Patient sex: M
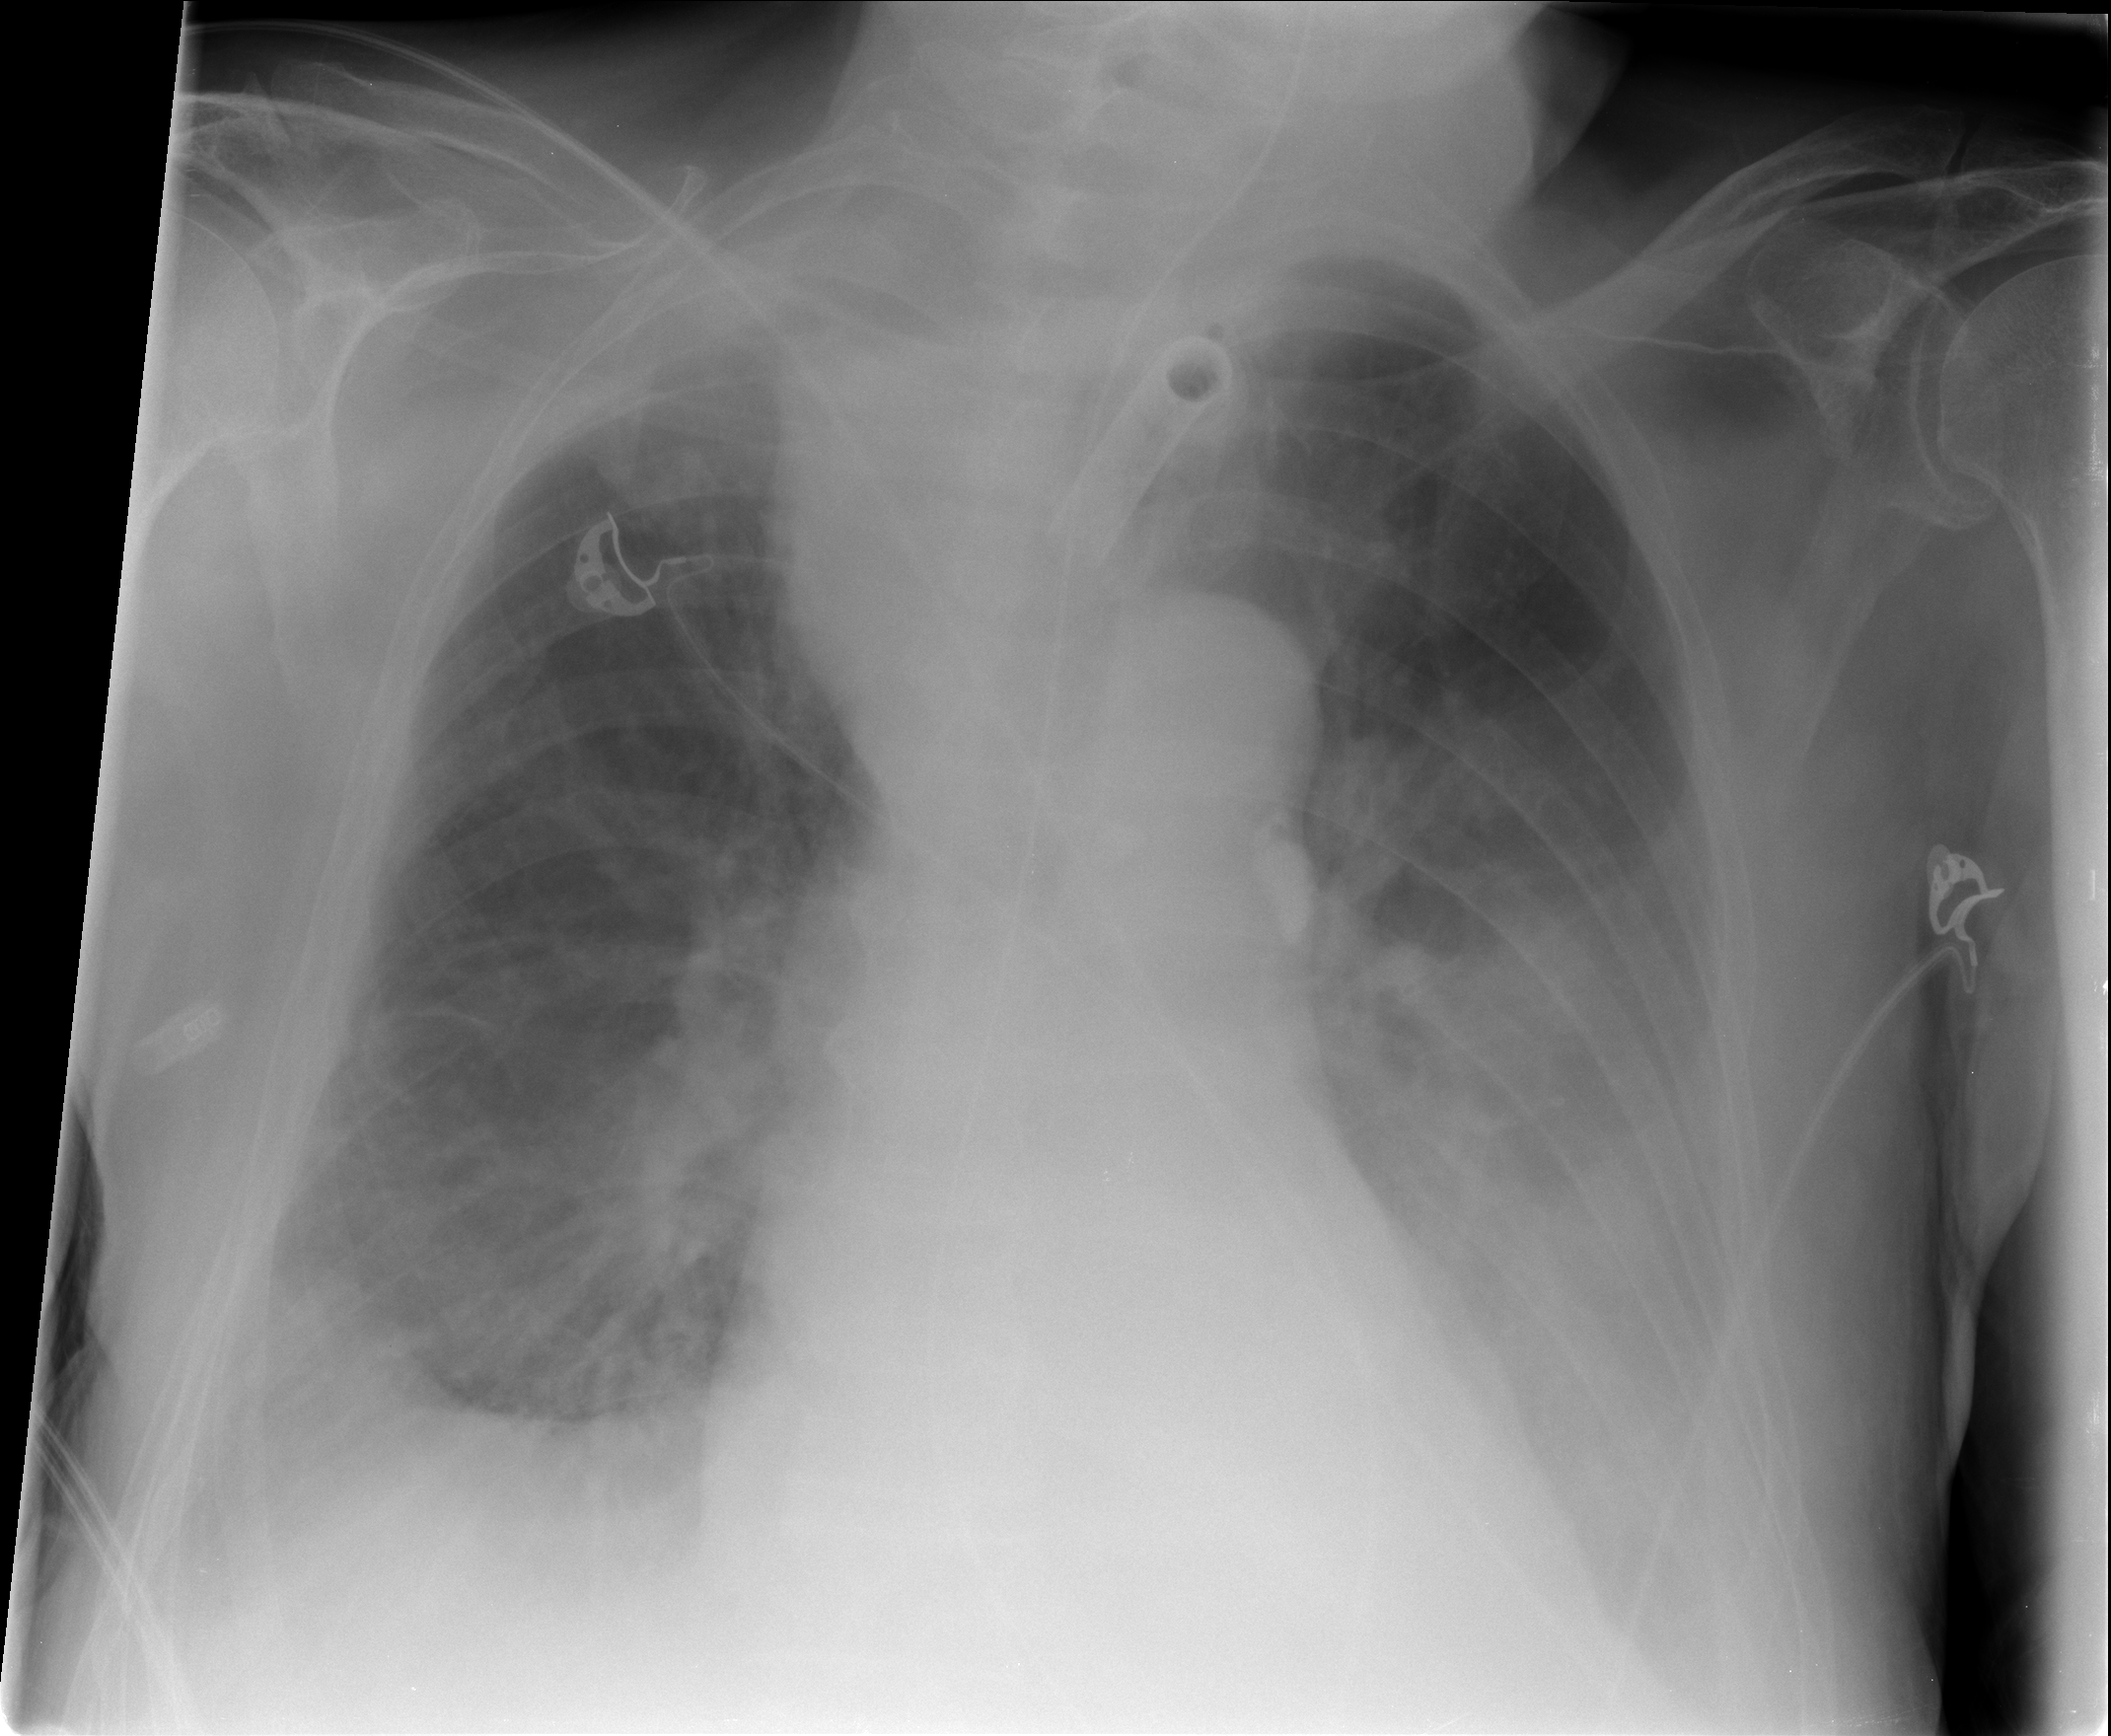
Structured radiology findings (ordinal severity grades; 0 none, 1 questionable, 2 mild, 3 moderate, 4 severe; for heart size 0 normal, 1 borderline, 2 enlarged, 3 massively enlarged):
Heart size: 0
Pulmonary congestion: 2
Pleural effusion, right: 2
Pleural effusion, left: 2
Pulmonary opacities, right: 0
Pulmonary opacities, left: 0
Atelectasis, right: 3
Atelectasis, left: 2